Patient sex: M
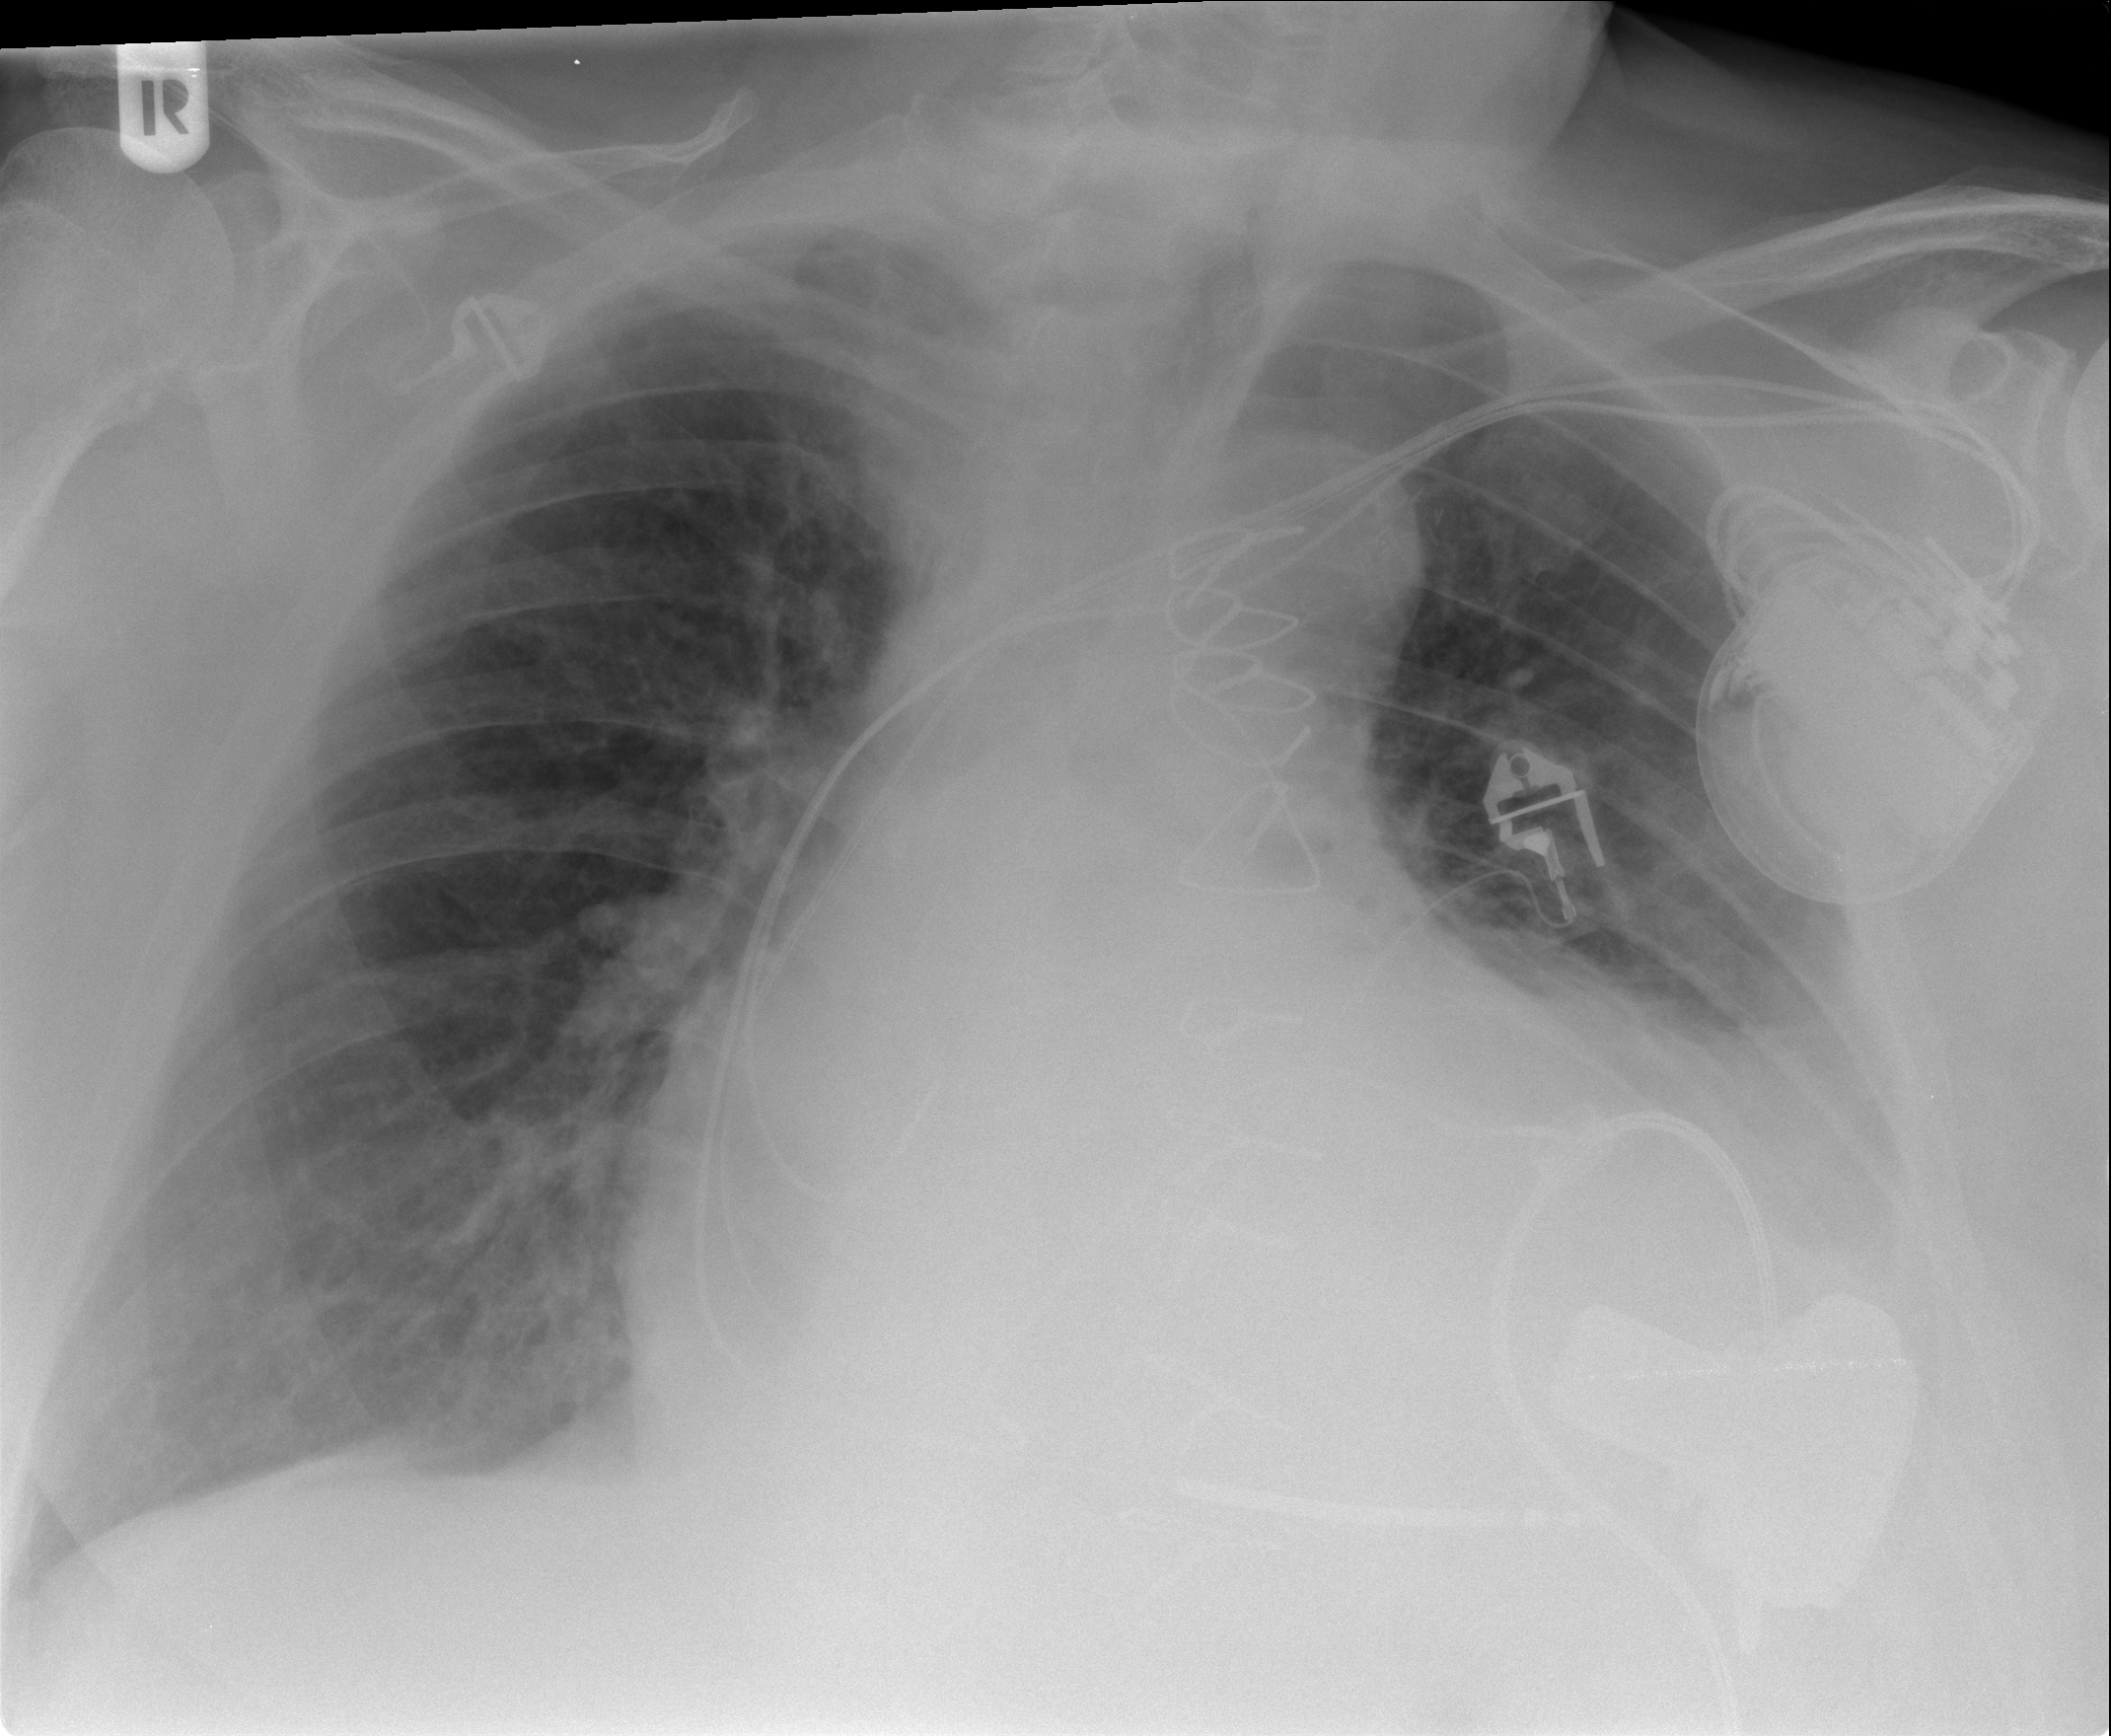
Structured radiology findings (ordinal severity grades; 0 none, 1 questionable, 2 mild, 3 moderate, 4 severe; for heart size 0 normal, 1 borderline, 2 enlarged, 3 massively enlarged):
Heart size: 3
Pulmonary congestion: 2
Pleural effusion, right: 0
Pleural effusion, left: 2
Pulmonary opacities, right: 0
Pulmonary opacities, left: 0
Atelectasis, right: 2
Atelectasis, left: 2